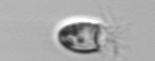
Label: Balanion